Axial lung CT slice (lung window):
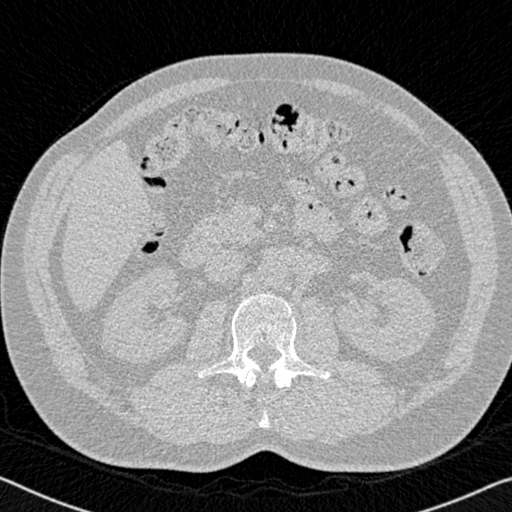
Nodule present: no